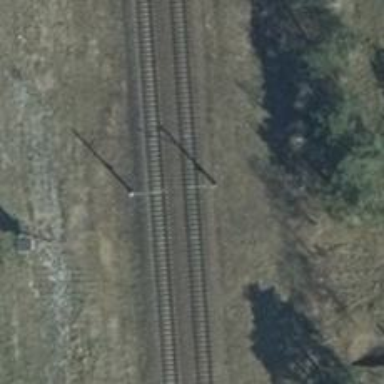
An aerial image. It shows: Milestone along the railway track with catenary mast.